Question: I have a ListView that is sandwiched between two buttons. The entire screen is in a 'ScrollView'
'''
<Button
android:text="Take a Picture"
android:layout_width="fill_parent"
android:layout_height="wrap_content"
android:id="@+id/btnPicture"
android:layout_marginRight="3dp"
android:layout_marginLeft="3dp"
android:layout_marginTop="5dp"
android:textSize="25dp"/>
<ListView
android:minWidth="25px"
android:minHeight="25px"
android:layout_width="fill_parent"
android:layout_height="wrap_content"
android:id="@+id/lstPhotos"
android:visibility="gone" />
<Button
android:text="Location Type"
android:layout_width="fill_parent"
android:layout_height="wrap_content"
android:id="@+id/btnLocationType"
android:layout_marginRight="3dp"
android:layout_marginLeft="3dp"
android:layout_marginTop="5dp"
android:textSize="25dp" />
'''
As I add items to the listview in code, how can I get the listview to take up enough space to be visible. It does expand to show 1 item but after I add the second item it doesn't expand any more.
You can see here after I added a second picture row to the listview, it's not visible.

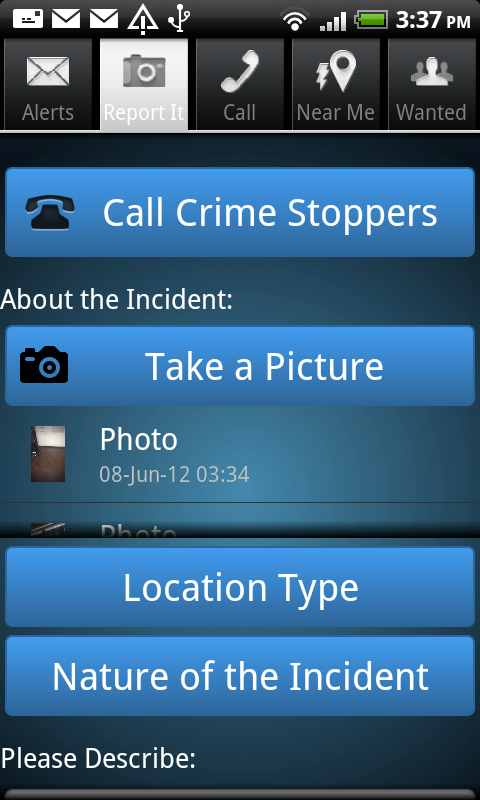
Answer: you should never put a listview inside a scrollview! see here for example: <URL>